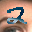
Label: 2